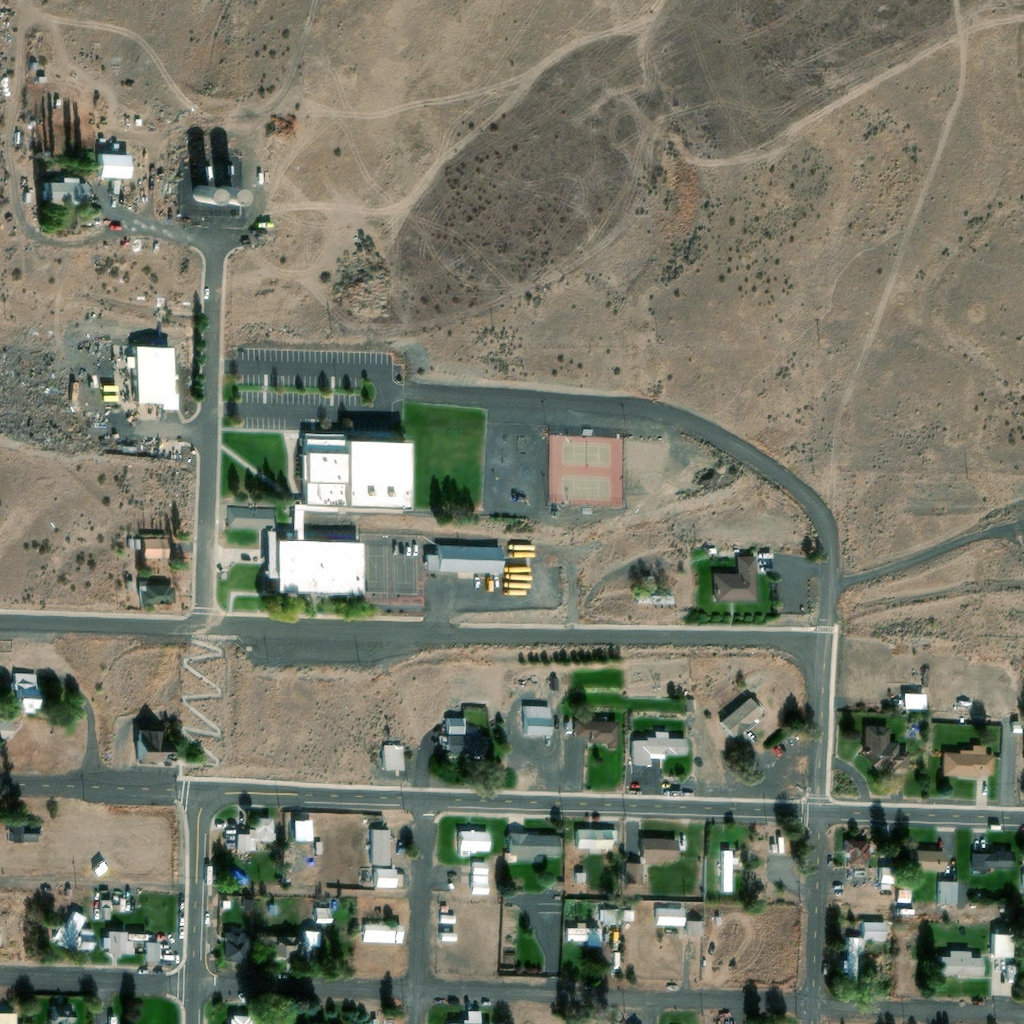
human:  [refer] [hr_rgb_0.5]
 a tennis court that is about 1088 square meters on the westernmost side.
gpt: <box>[[35, 51, 42, 58, 0]]</box>